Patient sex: M
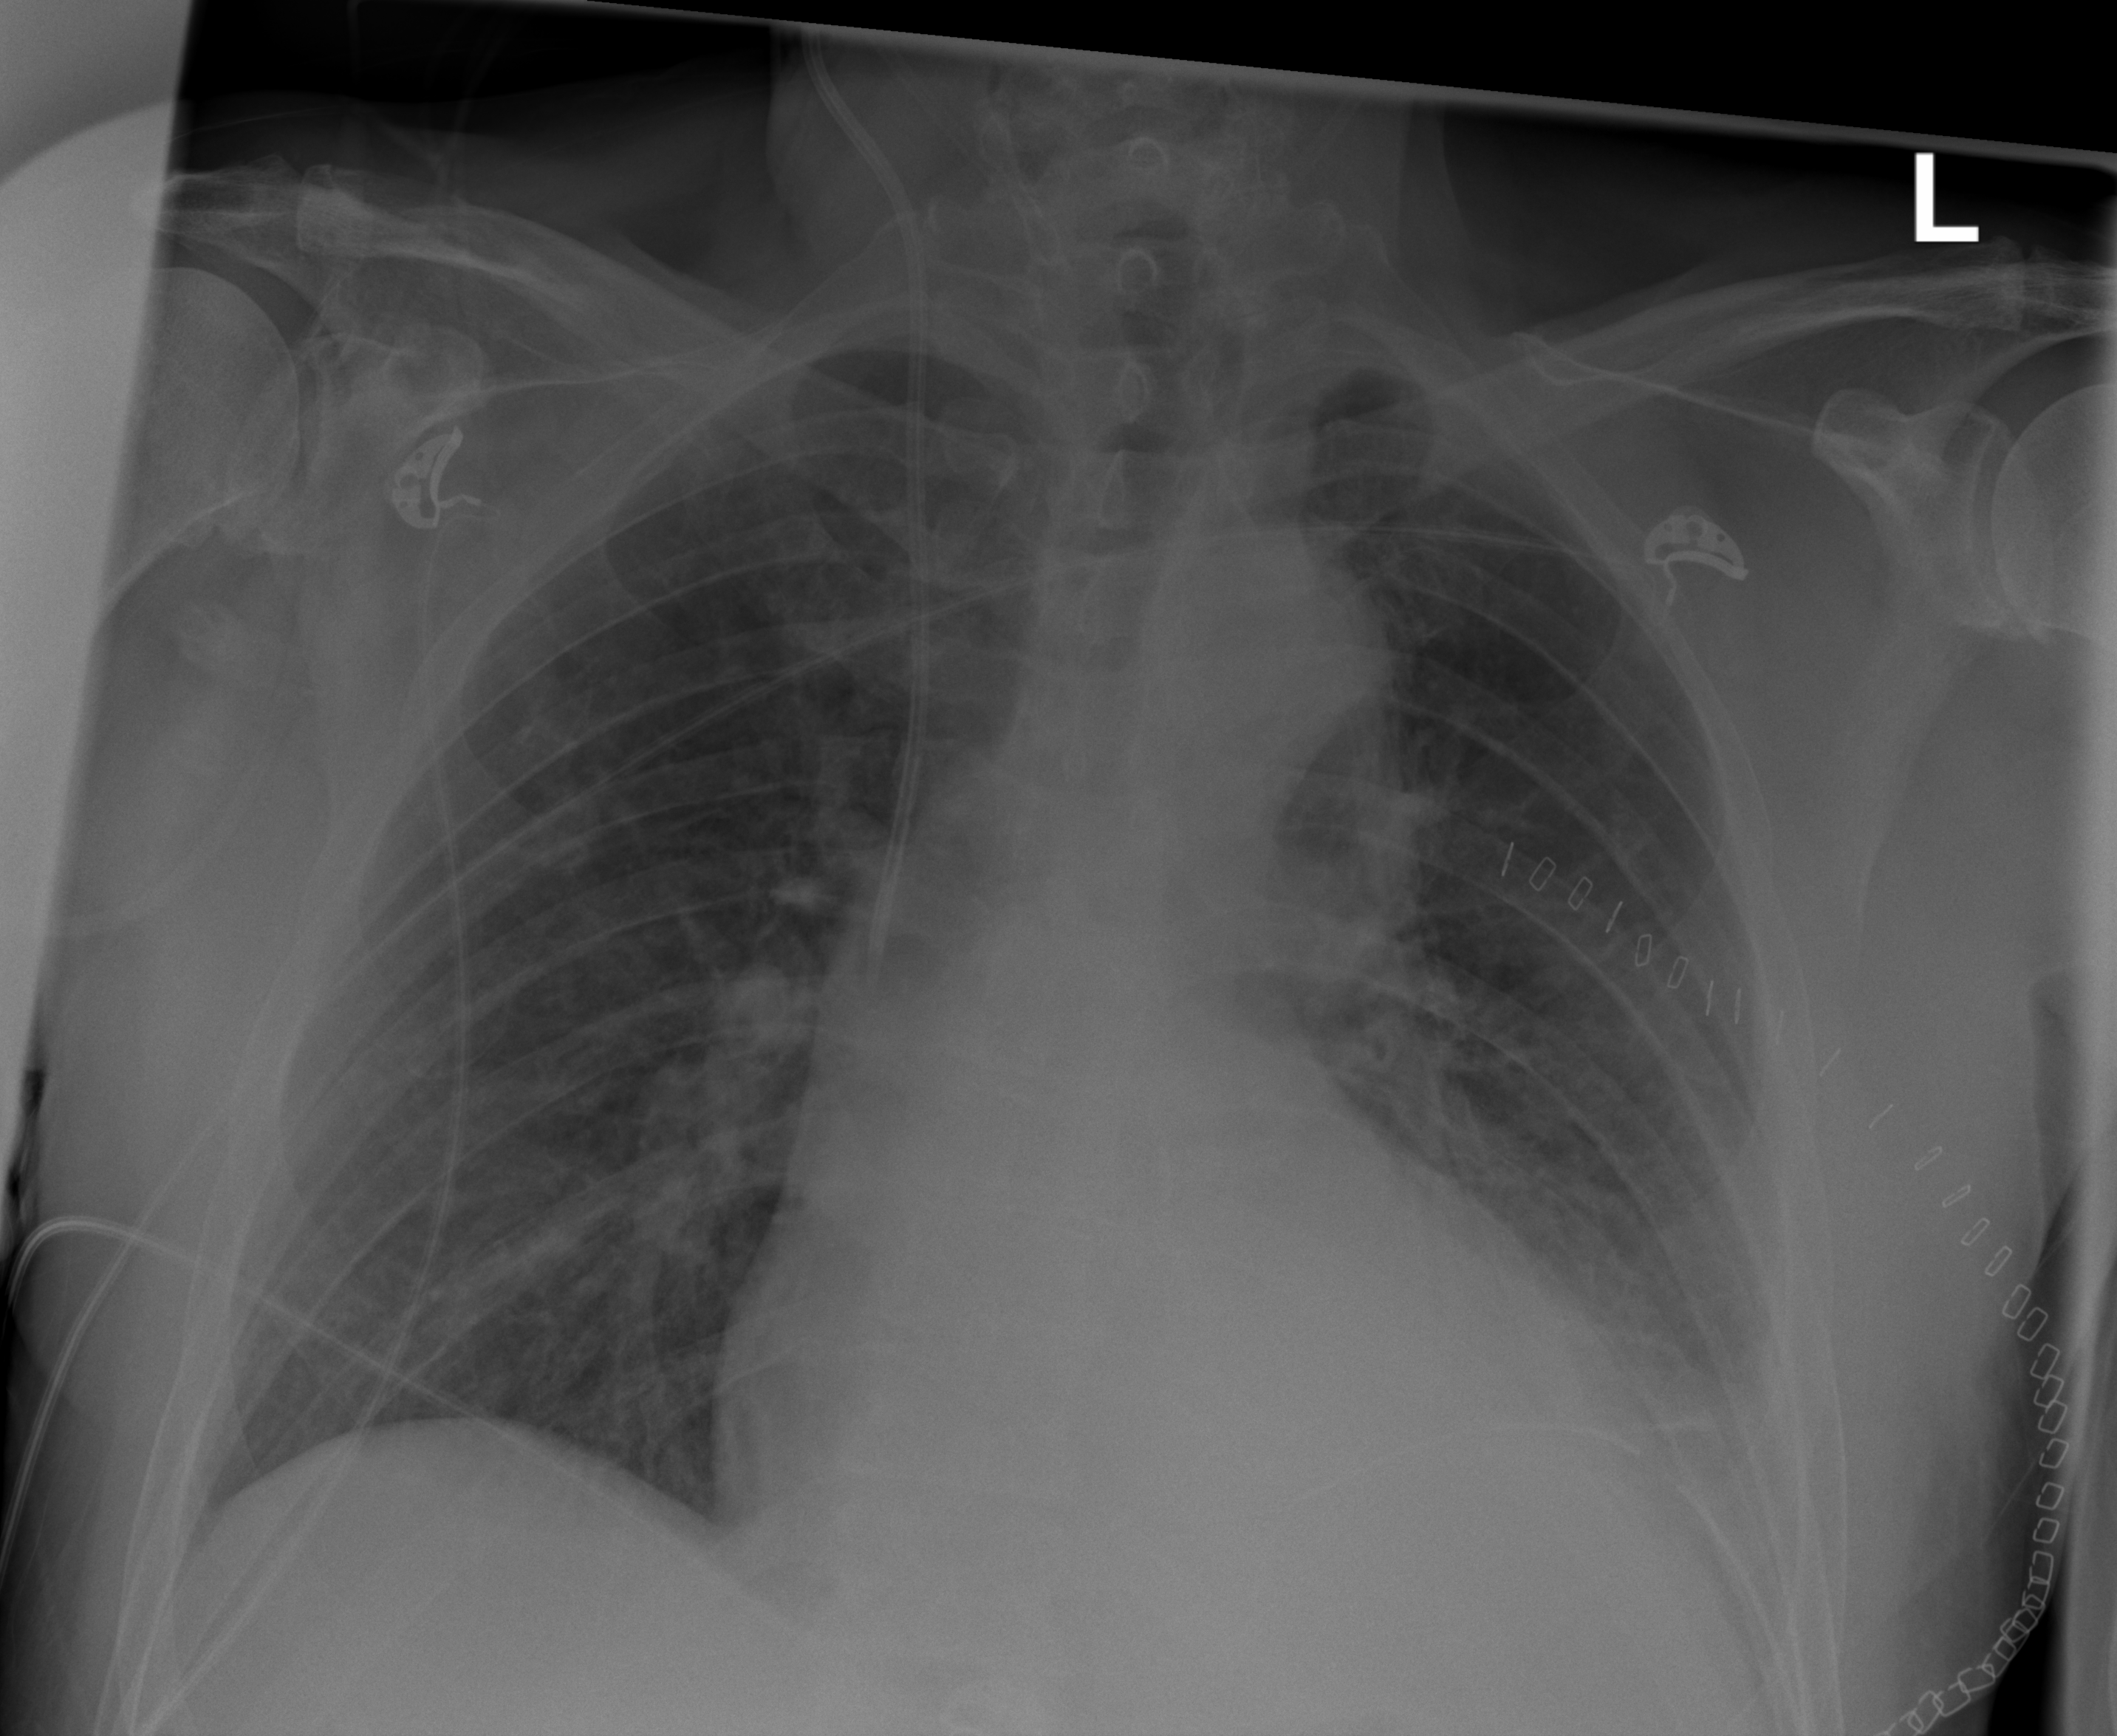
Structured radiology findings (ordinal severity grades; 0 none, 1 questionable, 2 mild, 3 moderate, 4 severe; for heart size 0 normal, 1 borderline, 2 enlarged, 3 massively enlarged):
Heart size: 2
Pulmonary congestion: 2
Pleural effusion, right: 2
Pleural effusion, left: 2
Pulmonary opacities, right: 1
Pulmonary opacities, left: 1
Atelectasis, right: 0
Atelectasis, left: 2